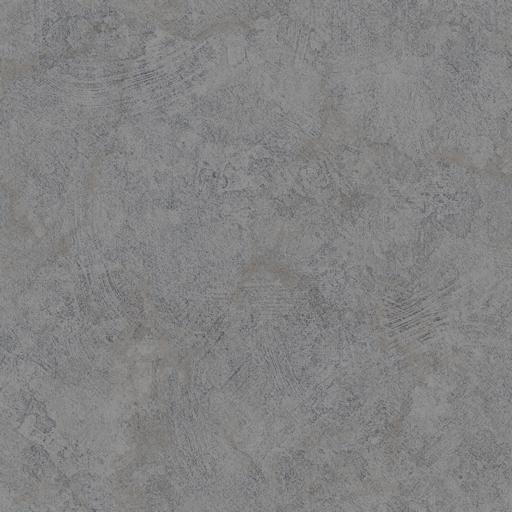
Tags: concrete patches plaster uniform